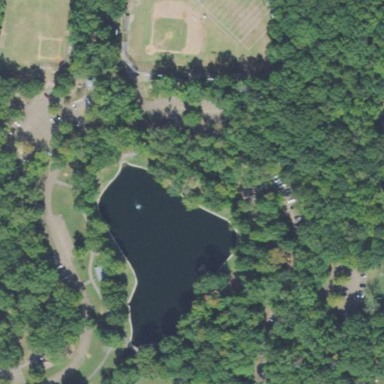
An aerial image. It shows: Beautiful lake surrounded by nature.